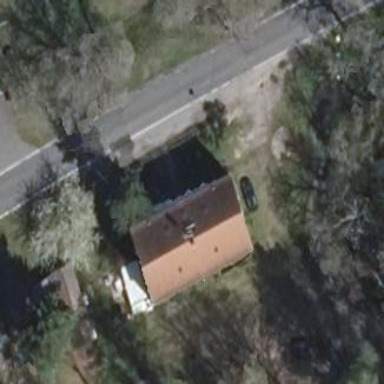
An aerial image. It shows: Gabled house with red roof. The roof is oriented along the house.